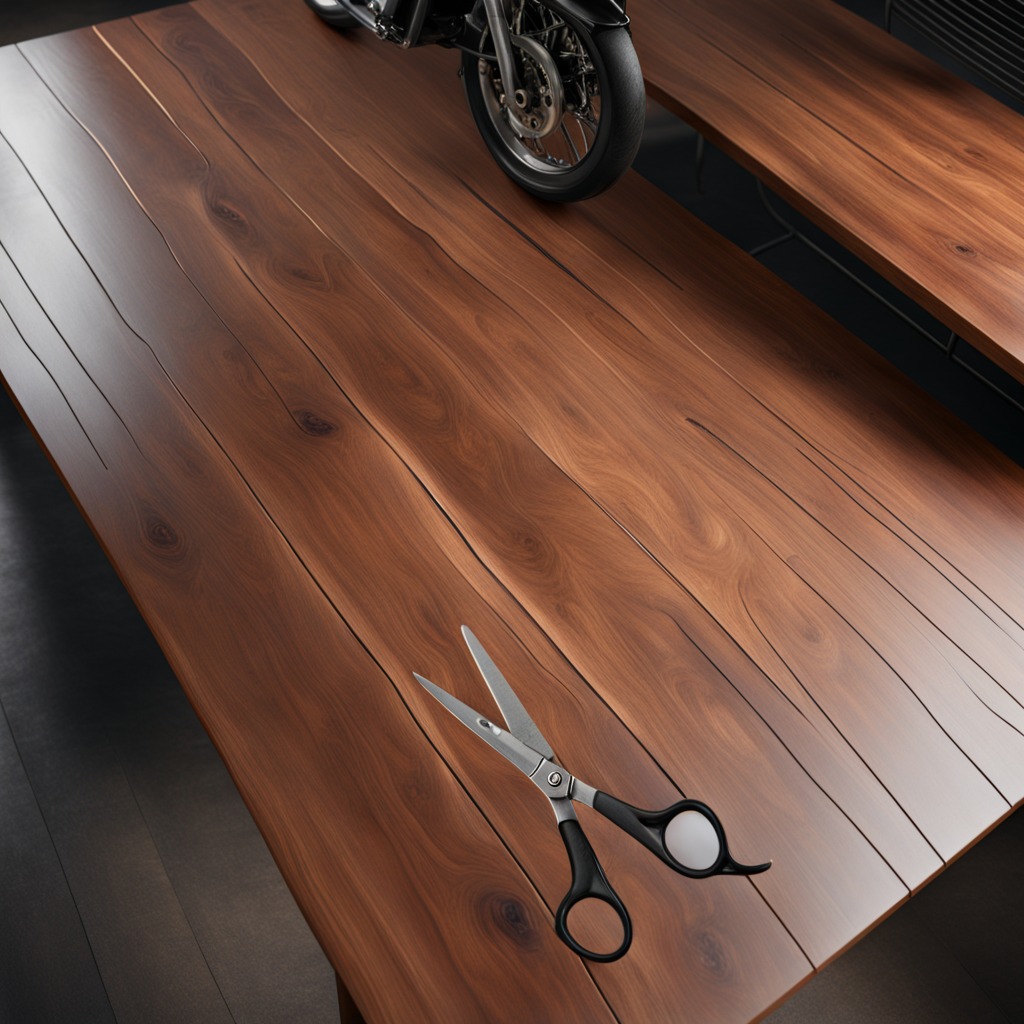
A scissor is lying on the oil-spilled wooden table in a vintage motorcycle garage.